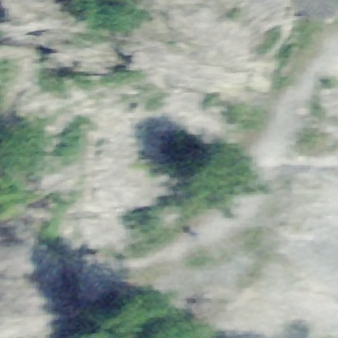
Label: other